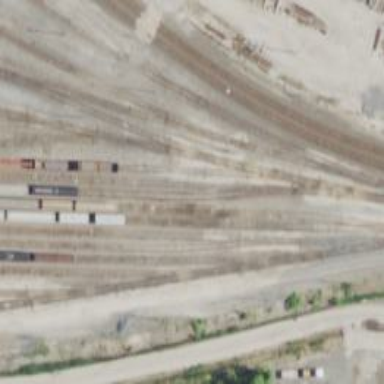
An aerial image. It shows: Railway yard in service.